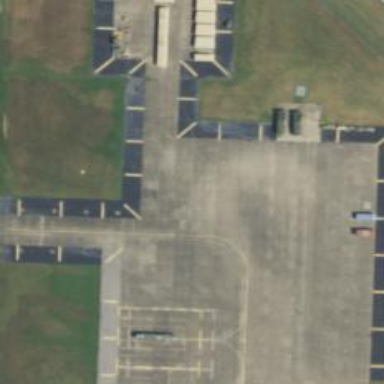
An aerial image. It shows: View of taxiway at the airport.